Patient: sex M, age 77
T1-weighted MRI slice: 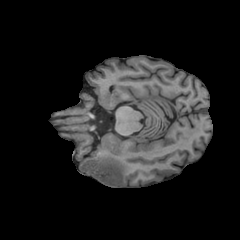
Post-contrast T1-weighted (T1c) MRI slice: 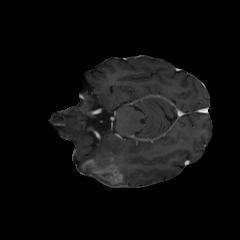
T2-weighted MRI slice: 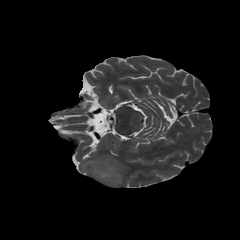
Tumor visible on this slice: yes
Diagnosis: Glioblastoma, IDH-wildtype
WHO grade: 4